Question: I have a 'QtGui.QVBoxLayout' widget which exists inside a main 'QtGui.QGridLayout' layout, which extends and centers the items all over the place (The left side)
I want the items to get stacked up at the top of the widget (The right side)

How can I achieve this? I know it has something to do with 'SizeHint', but I'm not sure how to use it.
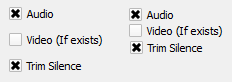
Answer: A 'QBoxLayout' will distribute the widgets evenly over the available space. The easiest way to keep all the widgets packed together at the top of a 'QVBoxLayout', is to add a stretchable spacing at the bottom that will push all the widgets up.
You can add a stretch that will take up as much space as it can with 'QBoxLayout::addStretch()'.